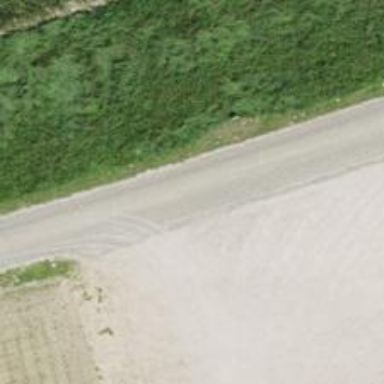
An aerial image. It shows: Well-maintained track road of grade 1.